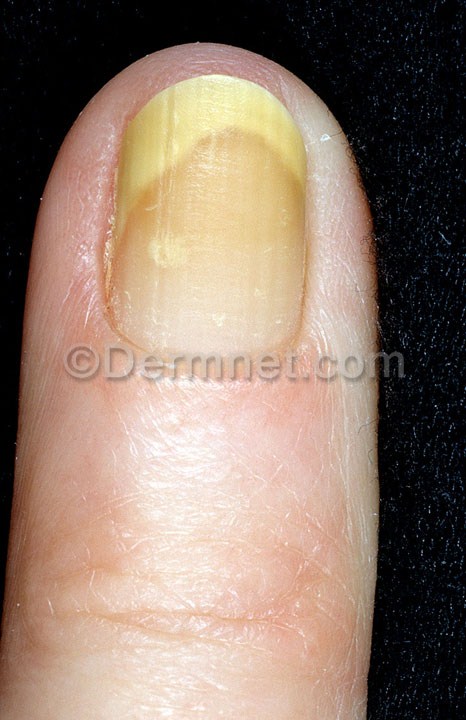
Disease: Nail Fungus and other Nail Disease